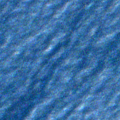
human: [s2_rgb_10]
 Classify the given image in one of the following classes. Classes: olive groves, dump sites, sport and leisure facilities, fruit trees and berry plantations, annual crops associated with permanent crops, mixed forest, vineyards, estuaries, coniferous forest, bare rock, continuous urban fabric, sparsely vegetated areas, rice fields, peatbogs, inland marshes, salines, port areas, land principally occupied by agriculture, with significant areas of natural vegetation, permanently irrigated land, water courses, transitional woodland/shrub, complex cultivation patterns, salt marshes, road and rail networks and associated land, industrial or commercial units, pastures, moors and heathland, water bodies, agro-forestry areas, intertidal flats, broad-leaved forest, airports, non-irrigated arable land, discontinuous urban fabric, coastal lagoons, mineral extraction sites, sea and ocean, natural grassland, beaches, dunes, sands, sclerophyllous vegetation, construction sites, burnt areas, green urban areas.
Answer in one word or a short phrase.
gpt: sea and ocean